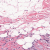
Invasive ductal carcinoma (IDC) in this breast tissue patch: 1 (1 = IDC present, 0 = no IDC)